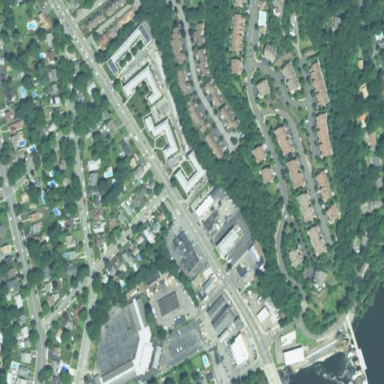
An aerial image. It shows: Residential area with apartments.